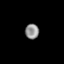
Tissue: prostate
Cell type: Endothelial cells
Senescence score: 0.297
Nuclear area (px): 204
Mean DAPI intensity: 143.495